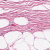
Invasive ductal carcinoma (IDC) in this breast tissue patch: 0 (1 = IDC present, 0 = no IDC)